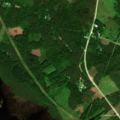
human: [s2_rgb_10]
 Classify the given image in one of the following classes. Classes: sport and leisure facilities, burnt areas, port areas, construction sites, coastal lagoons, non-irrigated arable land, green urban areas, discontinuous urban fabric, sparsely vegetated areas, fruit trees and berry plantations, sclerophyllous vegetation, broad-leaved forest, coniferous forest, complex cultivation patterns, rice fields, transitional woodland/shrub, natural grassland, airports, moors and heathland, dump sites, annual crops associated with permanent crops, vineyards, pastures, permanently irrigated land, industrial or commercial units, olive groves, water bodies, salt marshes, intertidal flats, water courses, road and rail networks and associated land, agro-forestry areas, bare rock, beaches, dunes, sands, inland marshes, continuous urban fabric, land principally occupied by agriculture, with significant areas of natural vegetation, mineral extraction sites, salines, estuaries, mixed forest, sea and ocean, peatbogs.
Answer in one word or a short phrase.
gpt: mixed forest, transitional woodland/shrub, peatbogs